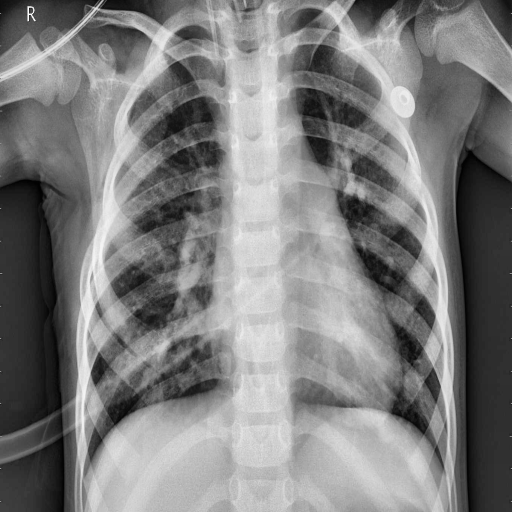
Finding: PNEUMONIA